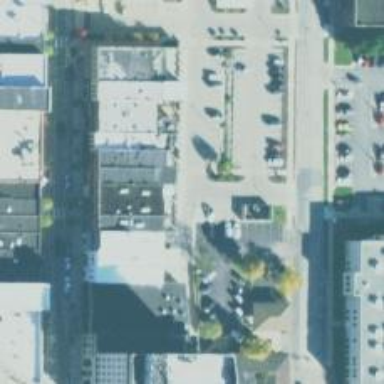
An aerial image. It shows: Alleyway designated as service road.